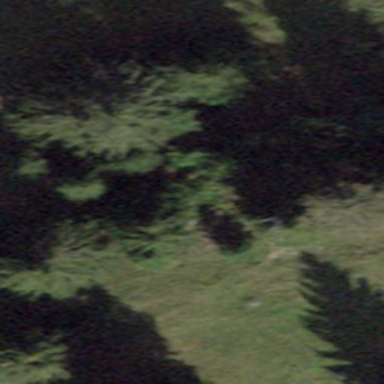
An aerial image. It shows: Forest area.